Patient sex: F
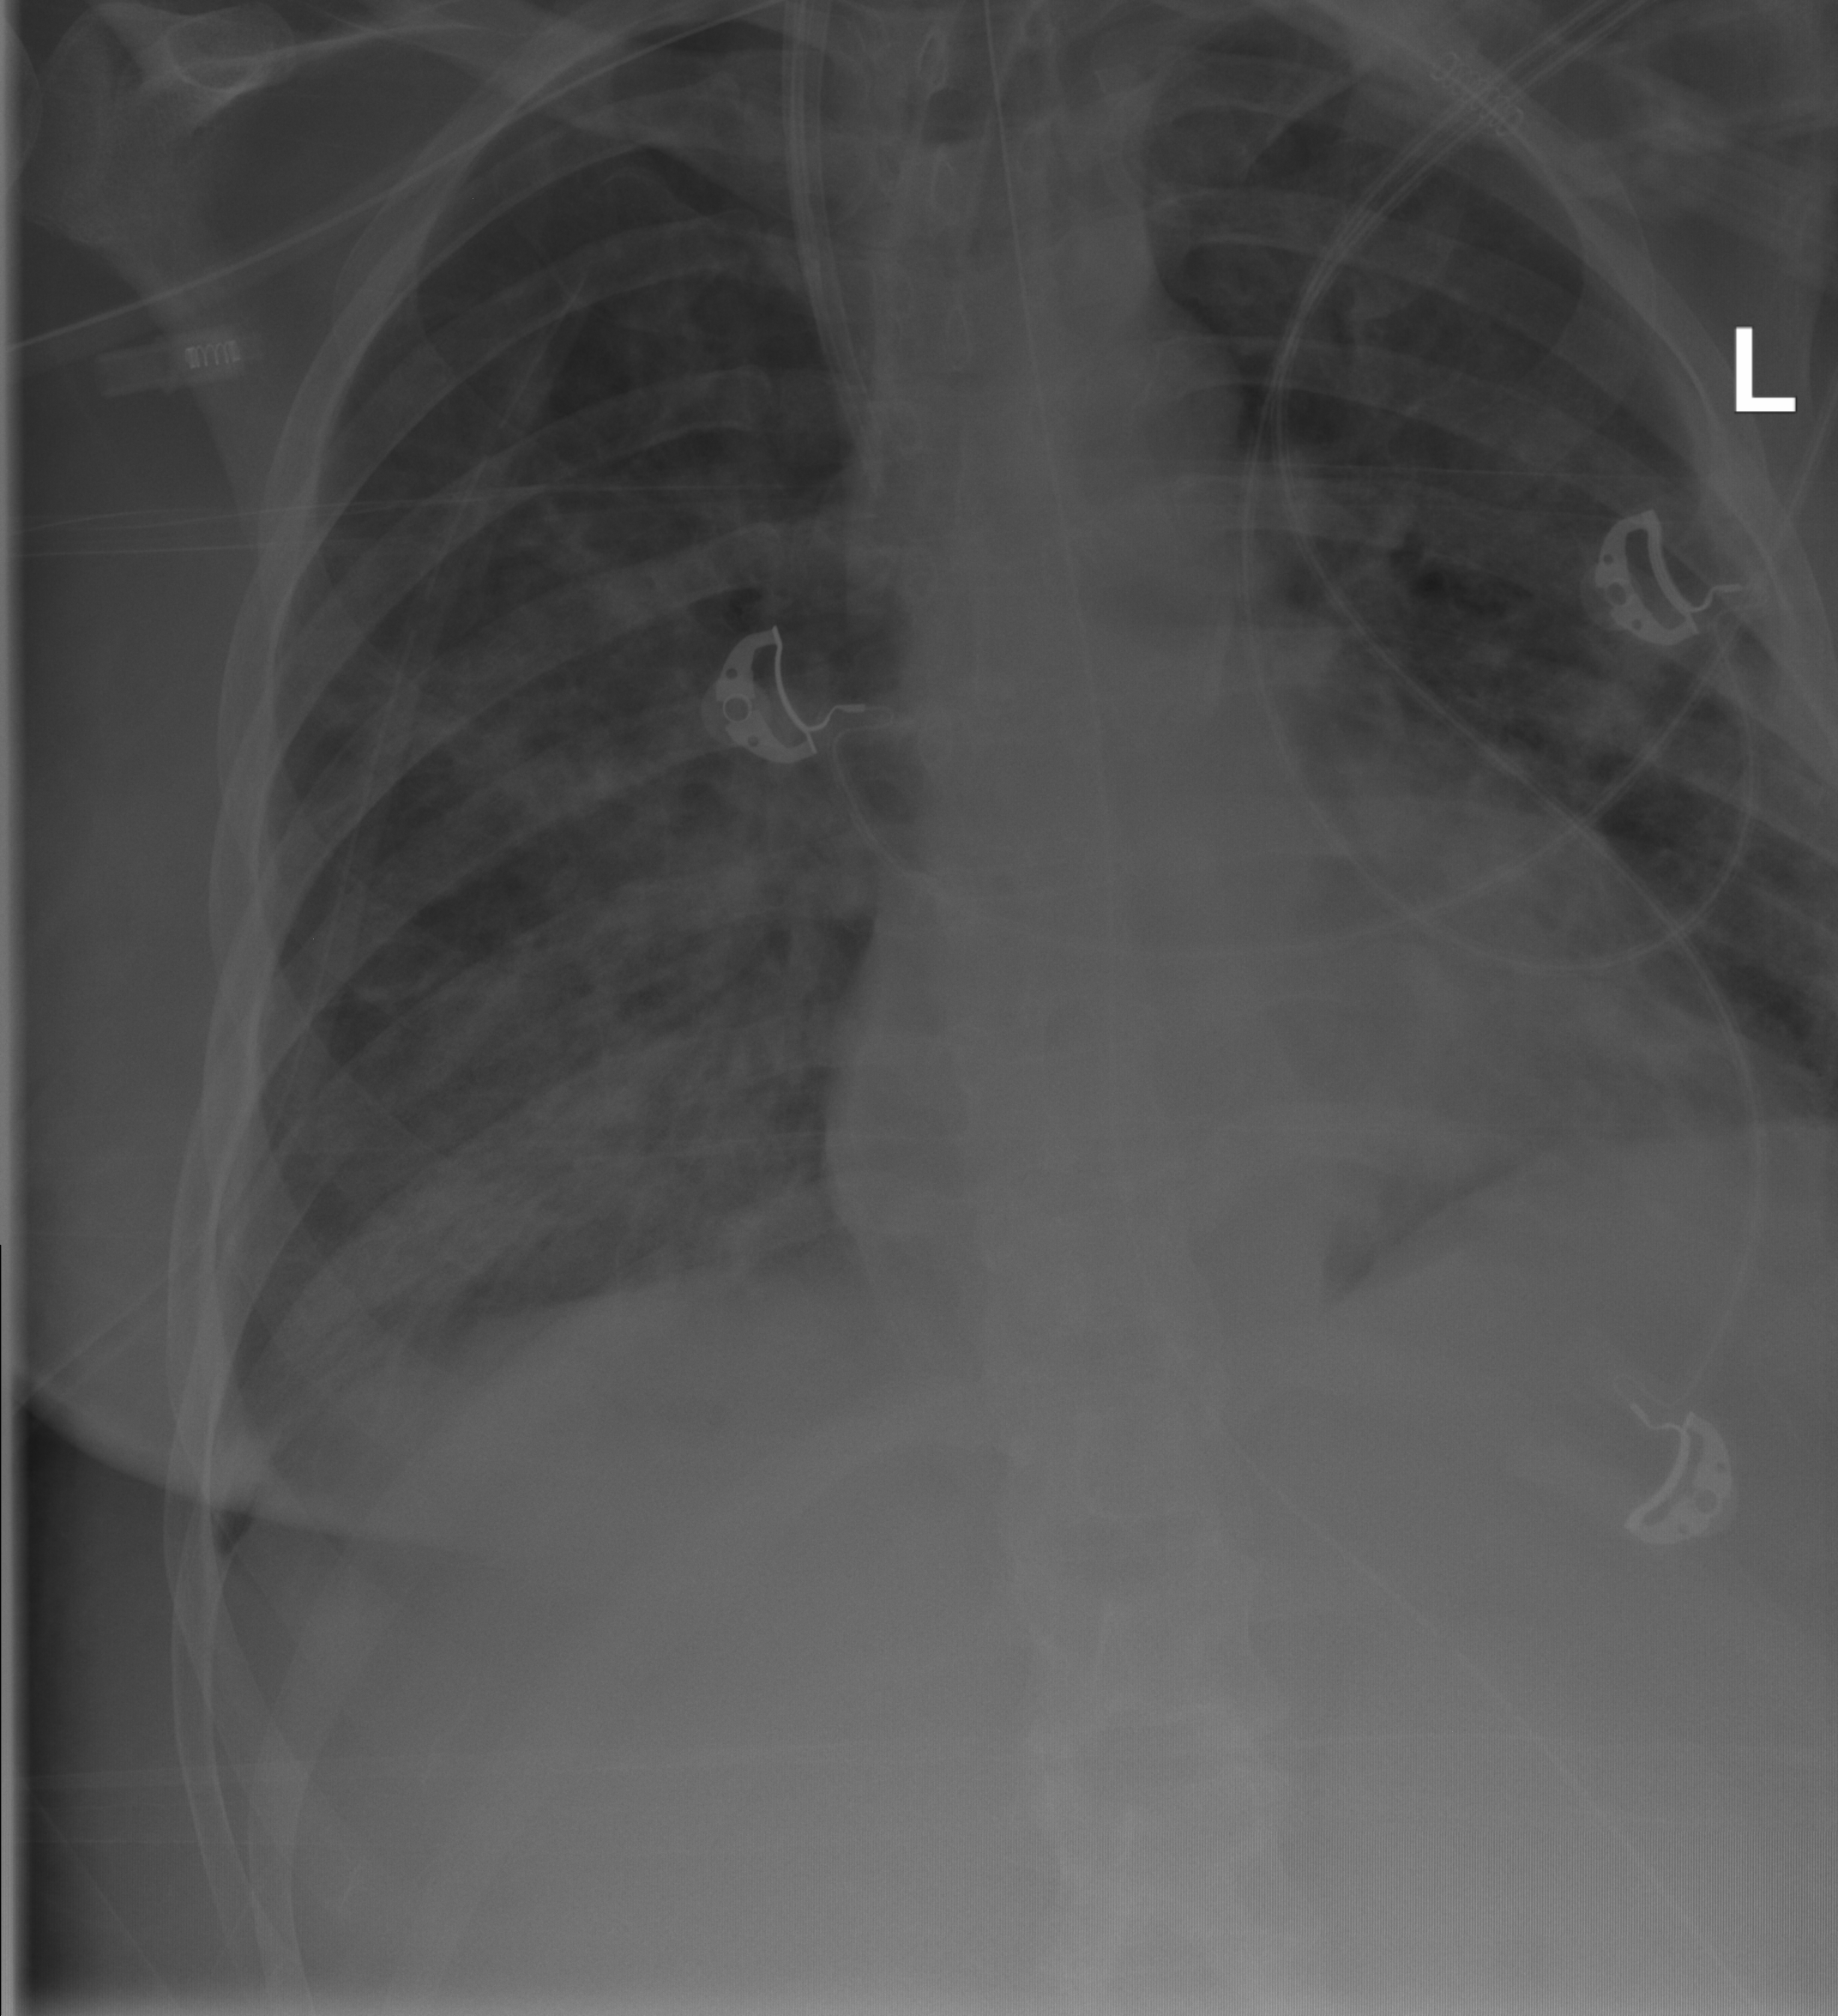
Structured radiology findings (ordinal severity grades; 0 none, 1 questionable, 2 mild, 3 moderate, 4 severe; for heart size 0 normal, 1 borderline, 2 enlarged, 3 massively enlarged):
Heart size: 1
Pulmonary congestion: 2
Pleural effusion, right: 0
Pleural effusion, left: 0
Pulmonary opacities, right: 2
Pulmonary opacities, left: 2
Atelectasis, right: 0
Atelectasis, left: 0